Question: I have two labels in my cell in tableview but when I run my app it shows only one label and prints this in console
> '[2142:52393] Warning: Attempt to present <UIAlertController: 0x7f89d80cc000> on <IAuditor.ViewController: 0x7f89d6d13600> whose view is not in the window hierarchy!'
what I have made

what I get from data now
<URL>
what I want
<URL>
'''
let context = appDel.persistentContainer.viewContext
let results = try! context.fetch(request)
for result in results as! [NSManagedObject] {
let formNameIs = result.value(forKey: "formName") as? String
let formDescIs = result.value(forKey: "formDesc") as? String
cell.titleLabel.text = formNameIs!
cell.descLabel.text = formDescIs
print(formNameIs!, formDescIs!)
}
'''
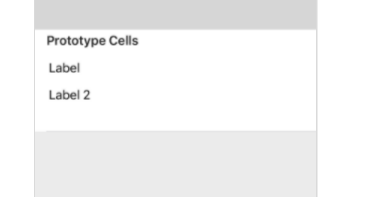
Answer: Just add 'heightForRowAt' in your code as shown below:
'''
func tableView(_ tableView: UITableView, heightForRowAt indexPath: IndexPath) -> CGFloat {
return 80
}
'''